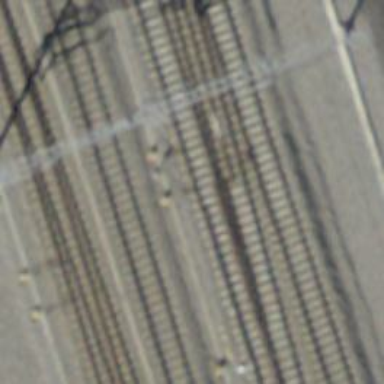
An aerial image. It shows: Rail siding with electrified tracks using contact line.